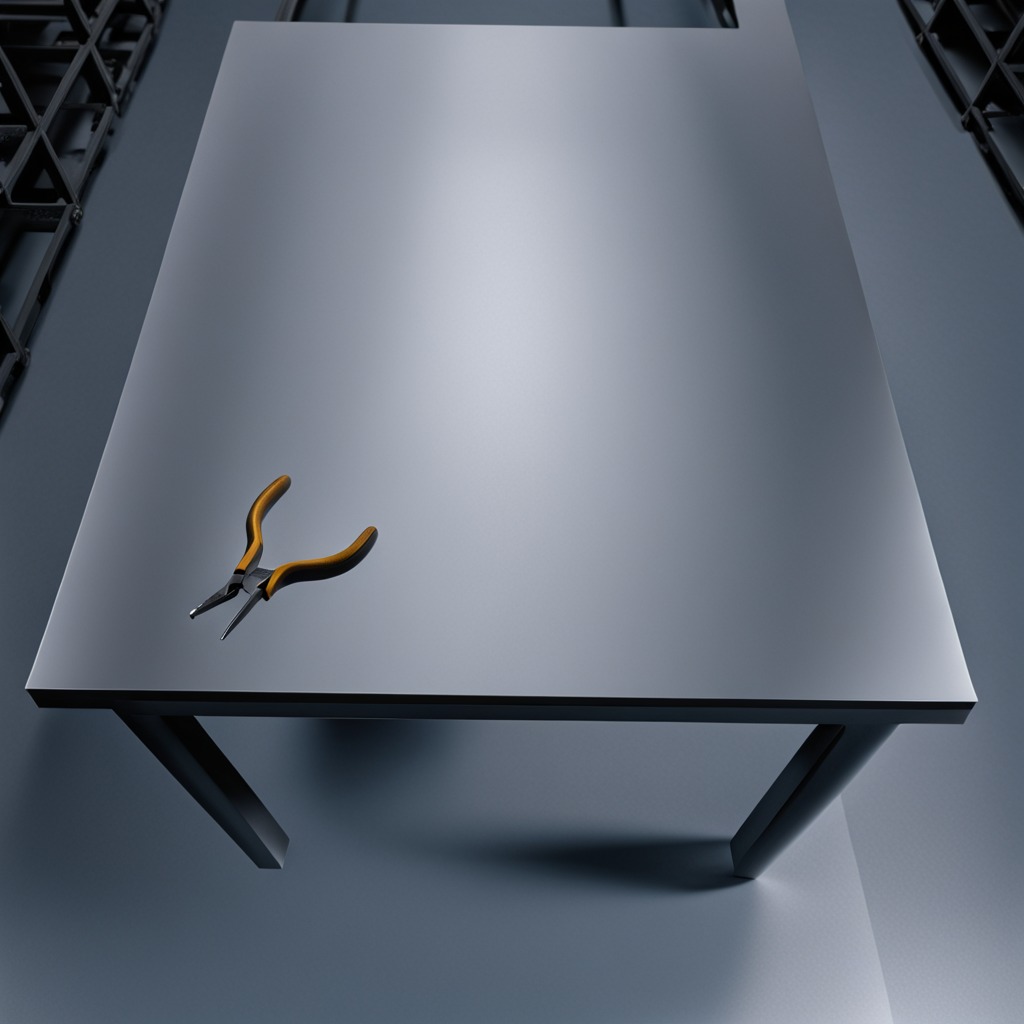
A plier is lying on the tabletop.